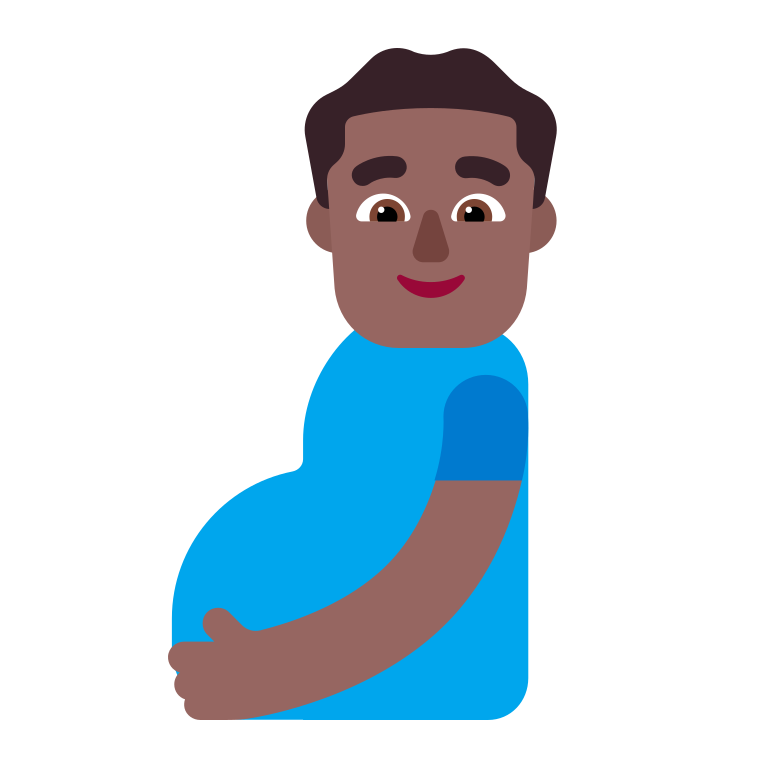
pregnant man flat  dark